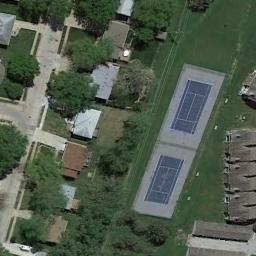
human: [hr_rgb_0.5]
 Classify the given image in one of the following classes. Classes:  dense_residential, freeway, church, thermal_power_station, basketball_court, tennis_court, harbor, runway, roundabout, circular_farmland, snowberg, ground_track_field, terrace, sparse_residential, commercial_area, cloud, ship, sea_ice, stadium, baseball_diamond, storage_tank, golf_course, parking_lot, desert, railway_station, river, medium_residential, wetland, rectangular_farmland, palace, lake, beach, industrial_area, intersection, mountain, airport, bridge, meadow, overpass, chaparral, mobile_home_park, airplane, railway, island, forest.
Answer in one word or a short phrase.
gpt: tennis_court